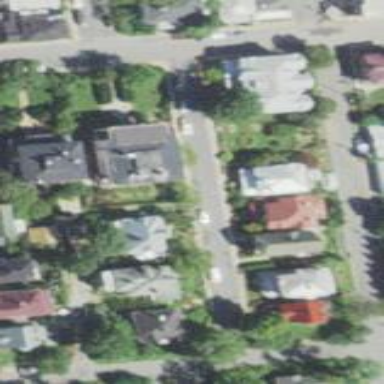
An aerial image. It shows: Residential neighbourhood.